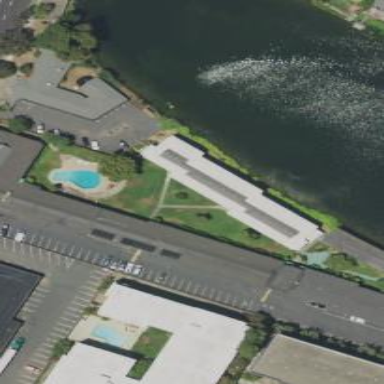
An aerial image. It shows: Motel.